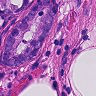
Metastatic tissue present: yes